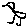
Label: bird